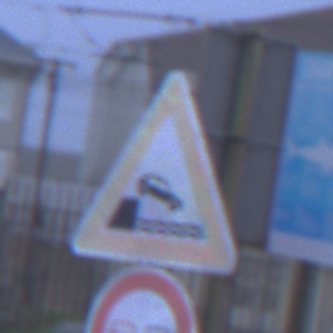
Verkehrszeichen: Ufer
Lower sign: Ueberholverbot
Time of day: SunriseSunset
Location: Outdoor (Urban)
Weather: Overcast
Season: NotSpecified
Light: Natural